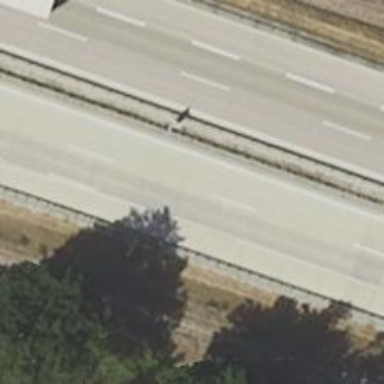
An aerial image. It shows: Asphalt motorway.